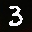
Label: 3